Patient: sex M, age 60
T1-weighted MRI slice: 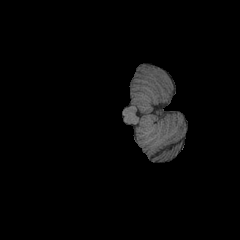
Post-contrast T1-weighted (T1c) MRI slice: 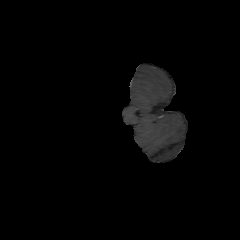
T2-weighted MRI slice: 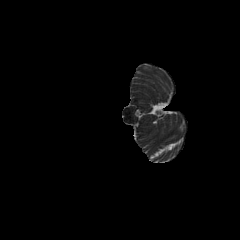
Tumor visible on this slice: no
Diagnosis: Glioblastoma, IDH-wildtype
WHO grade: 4